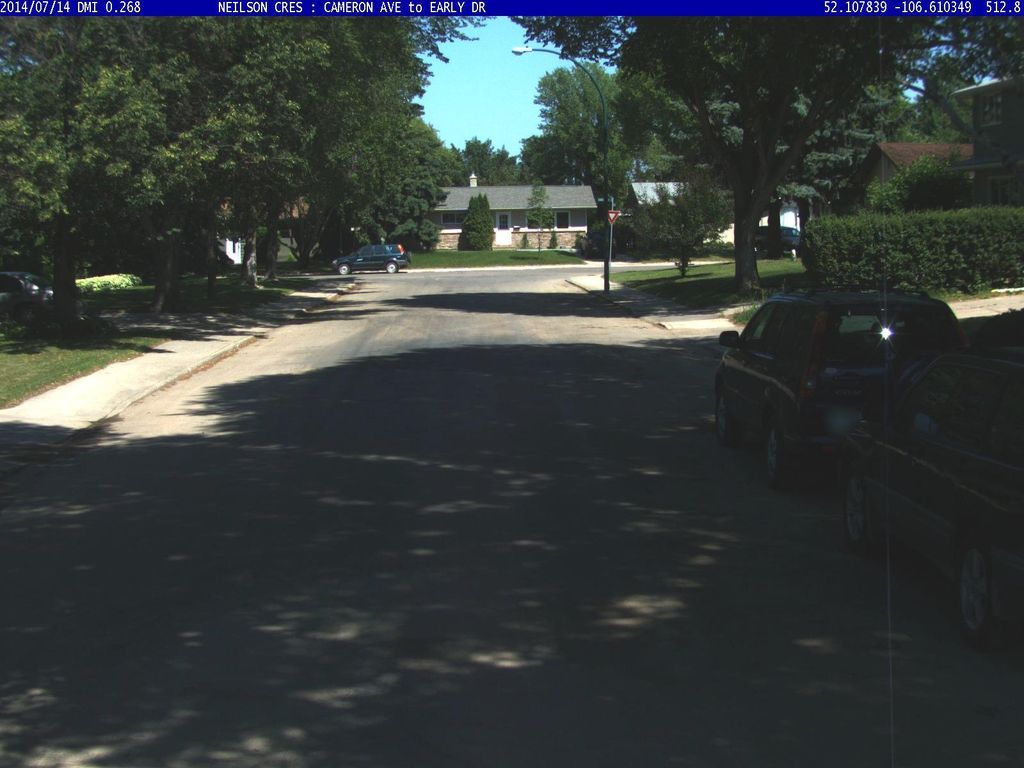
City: saskatoon